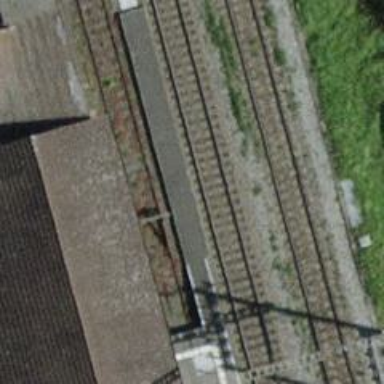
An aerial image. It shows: Railway buffer stop.